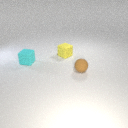
small brown rubber sphere in front of small cyan rubber cube